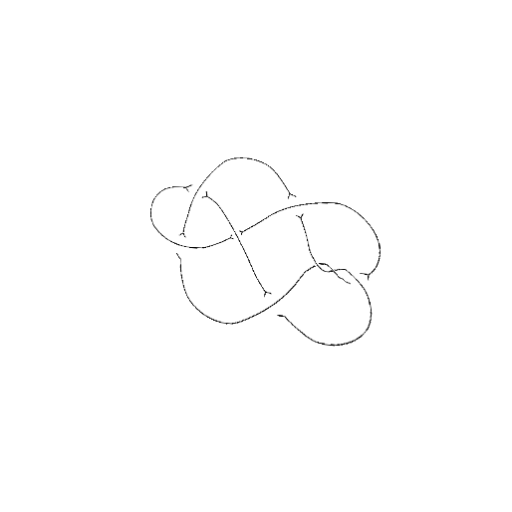
Crossing number: 8